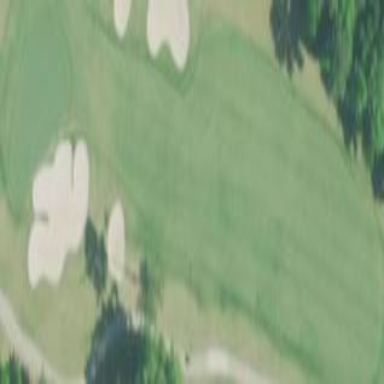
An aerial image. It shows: Golf fairway surrounded by grass.